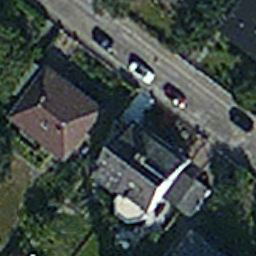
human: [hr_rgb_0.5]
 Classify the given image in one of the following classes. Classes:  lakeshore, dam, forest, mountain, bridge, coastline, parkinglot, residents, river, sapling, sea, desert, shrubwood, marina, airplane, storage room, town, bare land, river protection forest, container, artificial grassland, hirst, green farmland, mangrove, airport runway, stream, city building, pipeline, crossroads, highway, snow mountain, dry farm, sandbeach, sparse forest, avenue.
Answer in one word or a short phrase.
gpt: residents